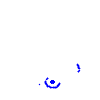
Particle: electron